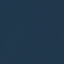
Land use / land cover: SeaLake